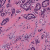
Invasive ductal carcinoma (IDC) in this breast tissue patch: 1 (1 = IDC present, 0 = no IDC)